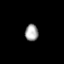
Tissue: prostate
Cell type: T cells
Senescence score: 0.3002
Nuclear area (px): 219
Mean DAPI intensity: 160.26